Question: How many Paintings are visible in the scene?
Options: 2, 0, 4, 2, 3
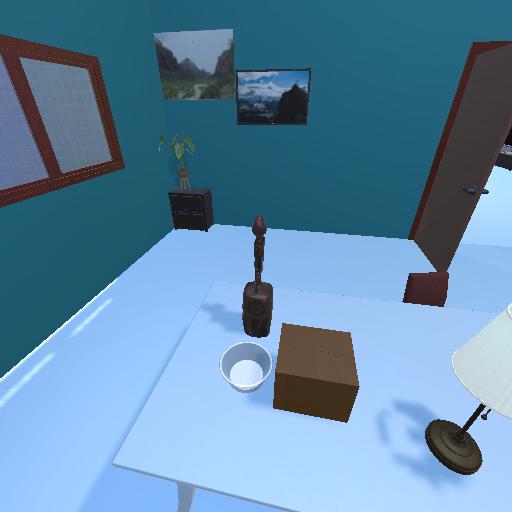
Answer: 2